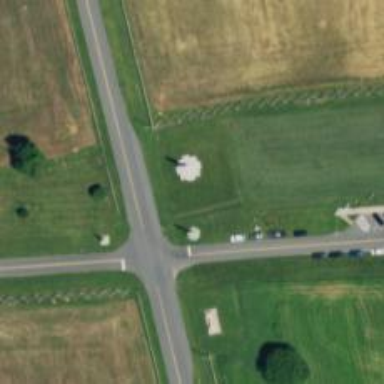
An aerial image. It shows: Historic memorial.